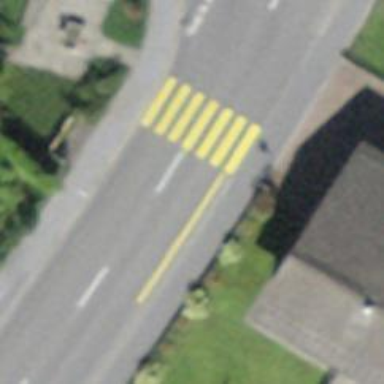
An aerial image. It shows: Zebra crossing on the road.